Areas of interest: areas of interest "Comprehensive Gymnasium"
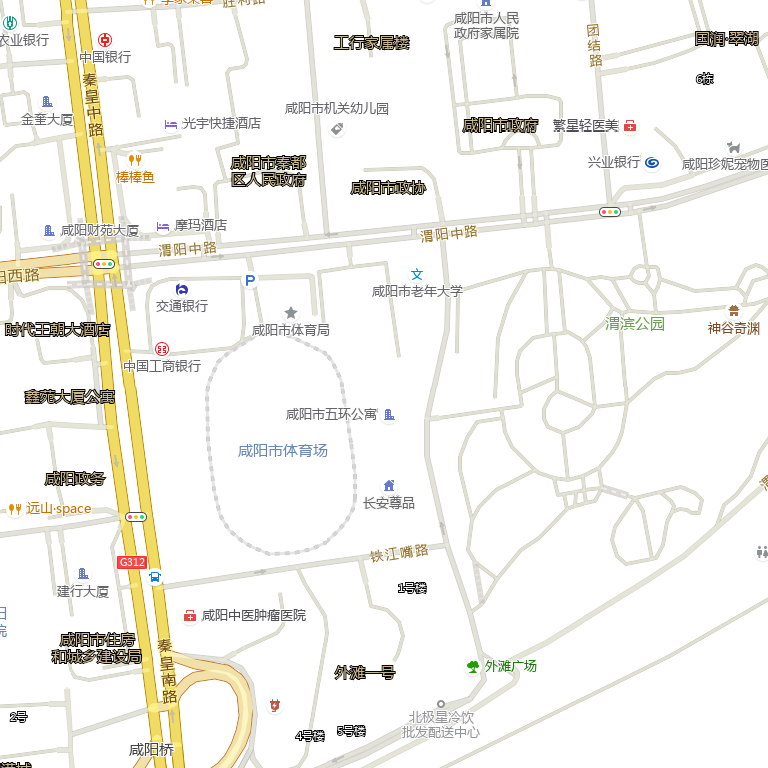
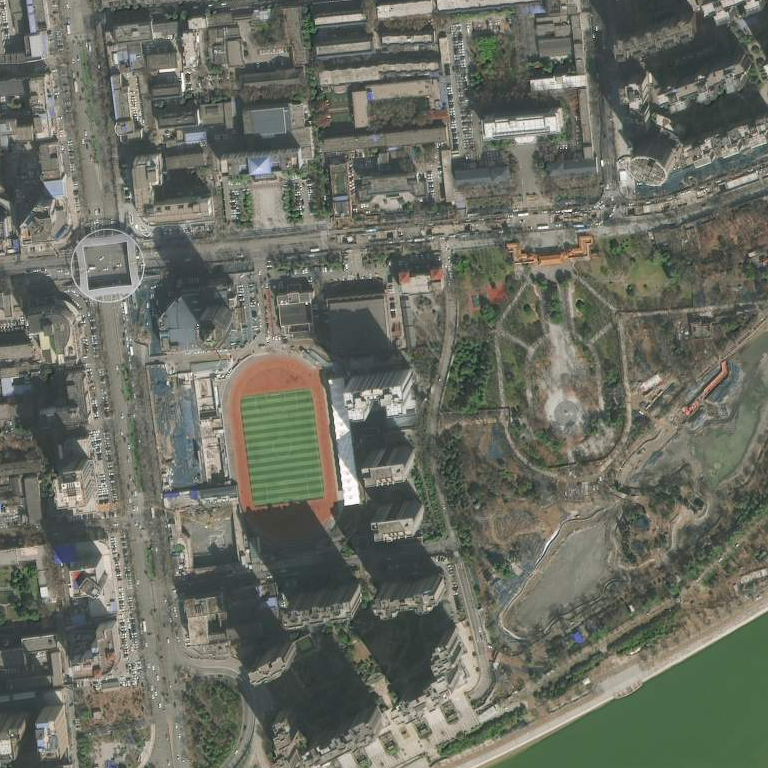